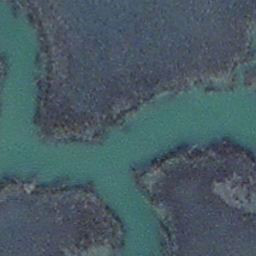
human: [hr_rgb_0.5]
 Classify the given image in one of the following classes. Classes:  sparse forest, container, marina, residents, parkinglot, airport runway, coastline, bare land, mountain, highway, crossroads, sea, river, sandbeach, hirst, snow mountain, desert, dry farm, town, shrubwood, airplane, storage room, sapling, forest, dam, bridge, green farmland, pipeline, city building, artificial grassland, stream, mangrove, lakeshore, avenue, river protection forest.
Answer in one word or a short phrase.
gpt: stream